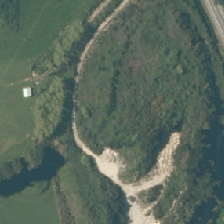
Land cover: manuka_kanuka